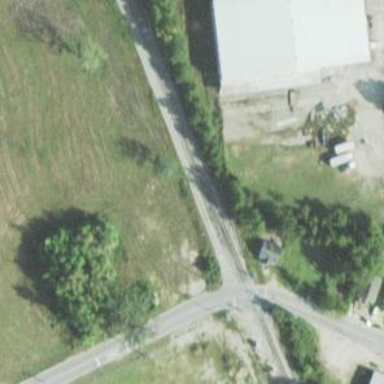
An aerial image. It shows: Disused railway siding.